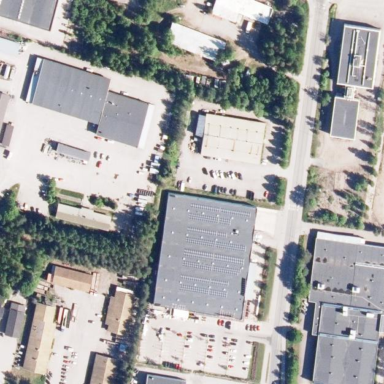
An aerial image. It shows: Retail building housing variety store.